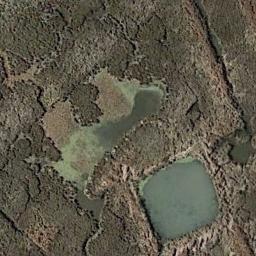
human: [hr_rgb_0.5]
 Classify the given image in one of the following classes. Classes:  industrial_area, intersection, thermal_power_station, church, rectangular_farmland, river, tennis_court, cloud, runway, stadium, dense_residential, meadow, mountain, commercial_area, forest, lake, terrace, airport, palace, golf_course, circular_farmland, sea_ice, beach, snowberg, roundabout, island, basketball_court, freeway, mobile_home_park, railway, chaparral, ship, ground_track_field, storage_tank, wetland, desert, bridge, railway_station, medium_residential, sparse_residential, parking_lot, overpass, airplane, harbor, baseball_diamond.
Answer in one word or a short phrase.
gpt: wetland